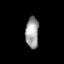
Tissue: skin
Cell type: Epithelial cells
Senescence score: 0.9109
Nuclear area (px): 405
Mean DAPI intensity: 157.684